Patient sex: M
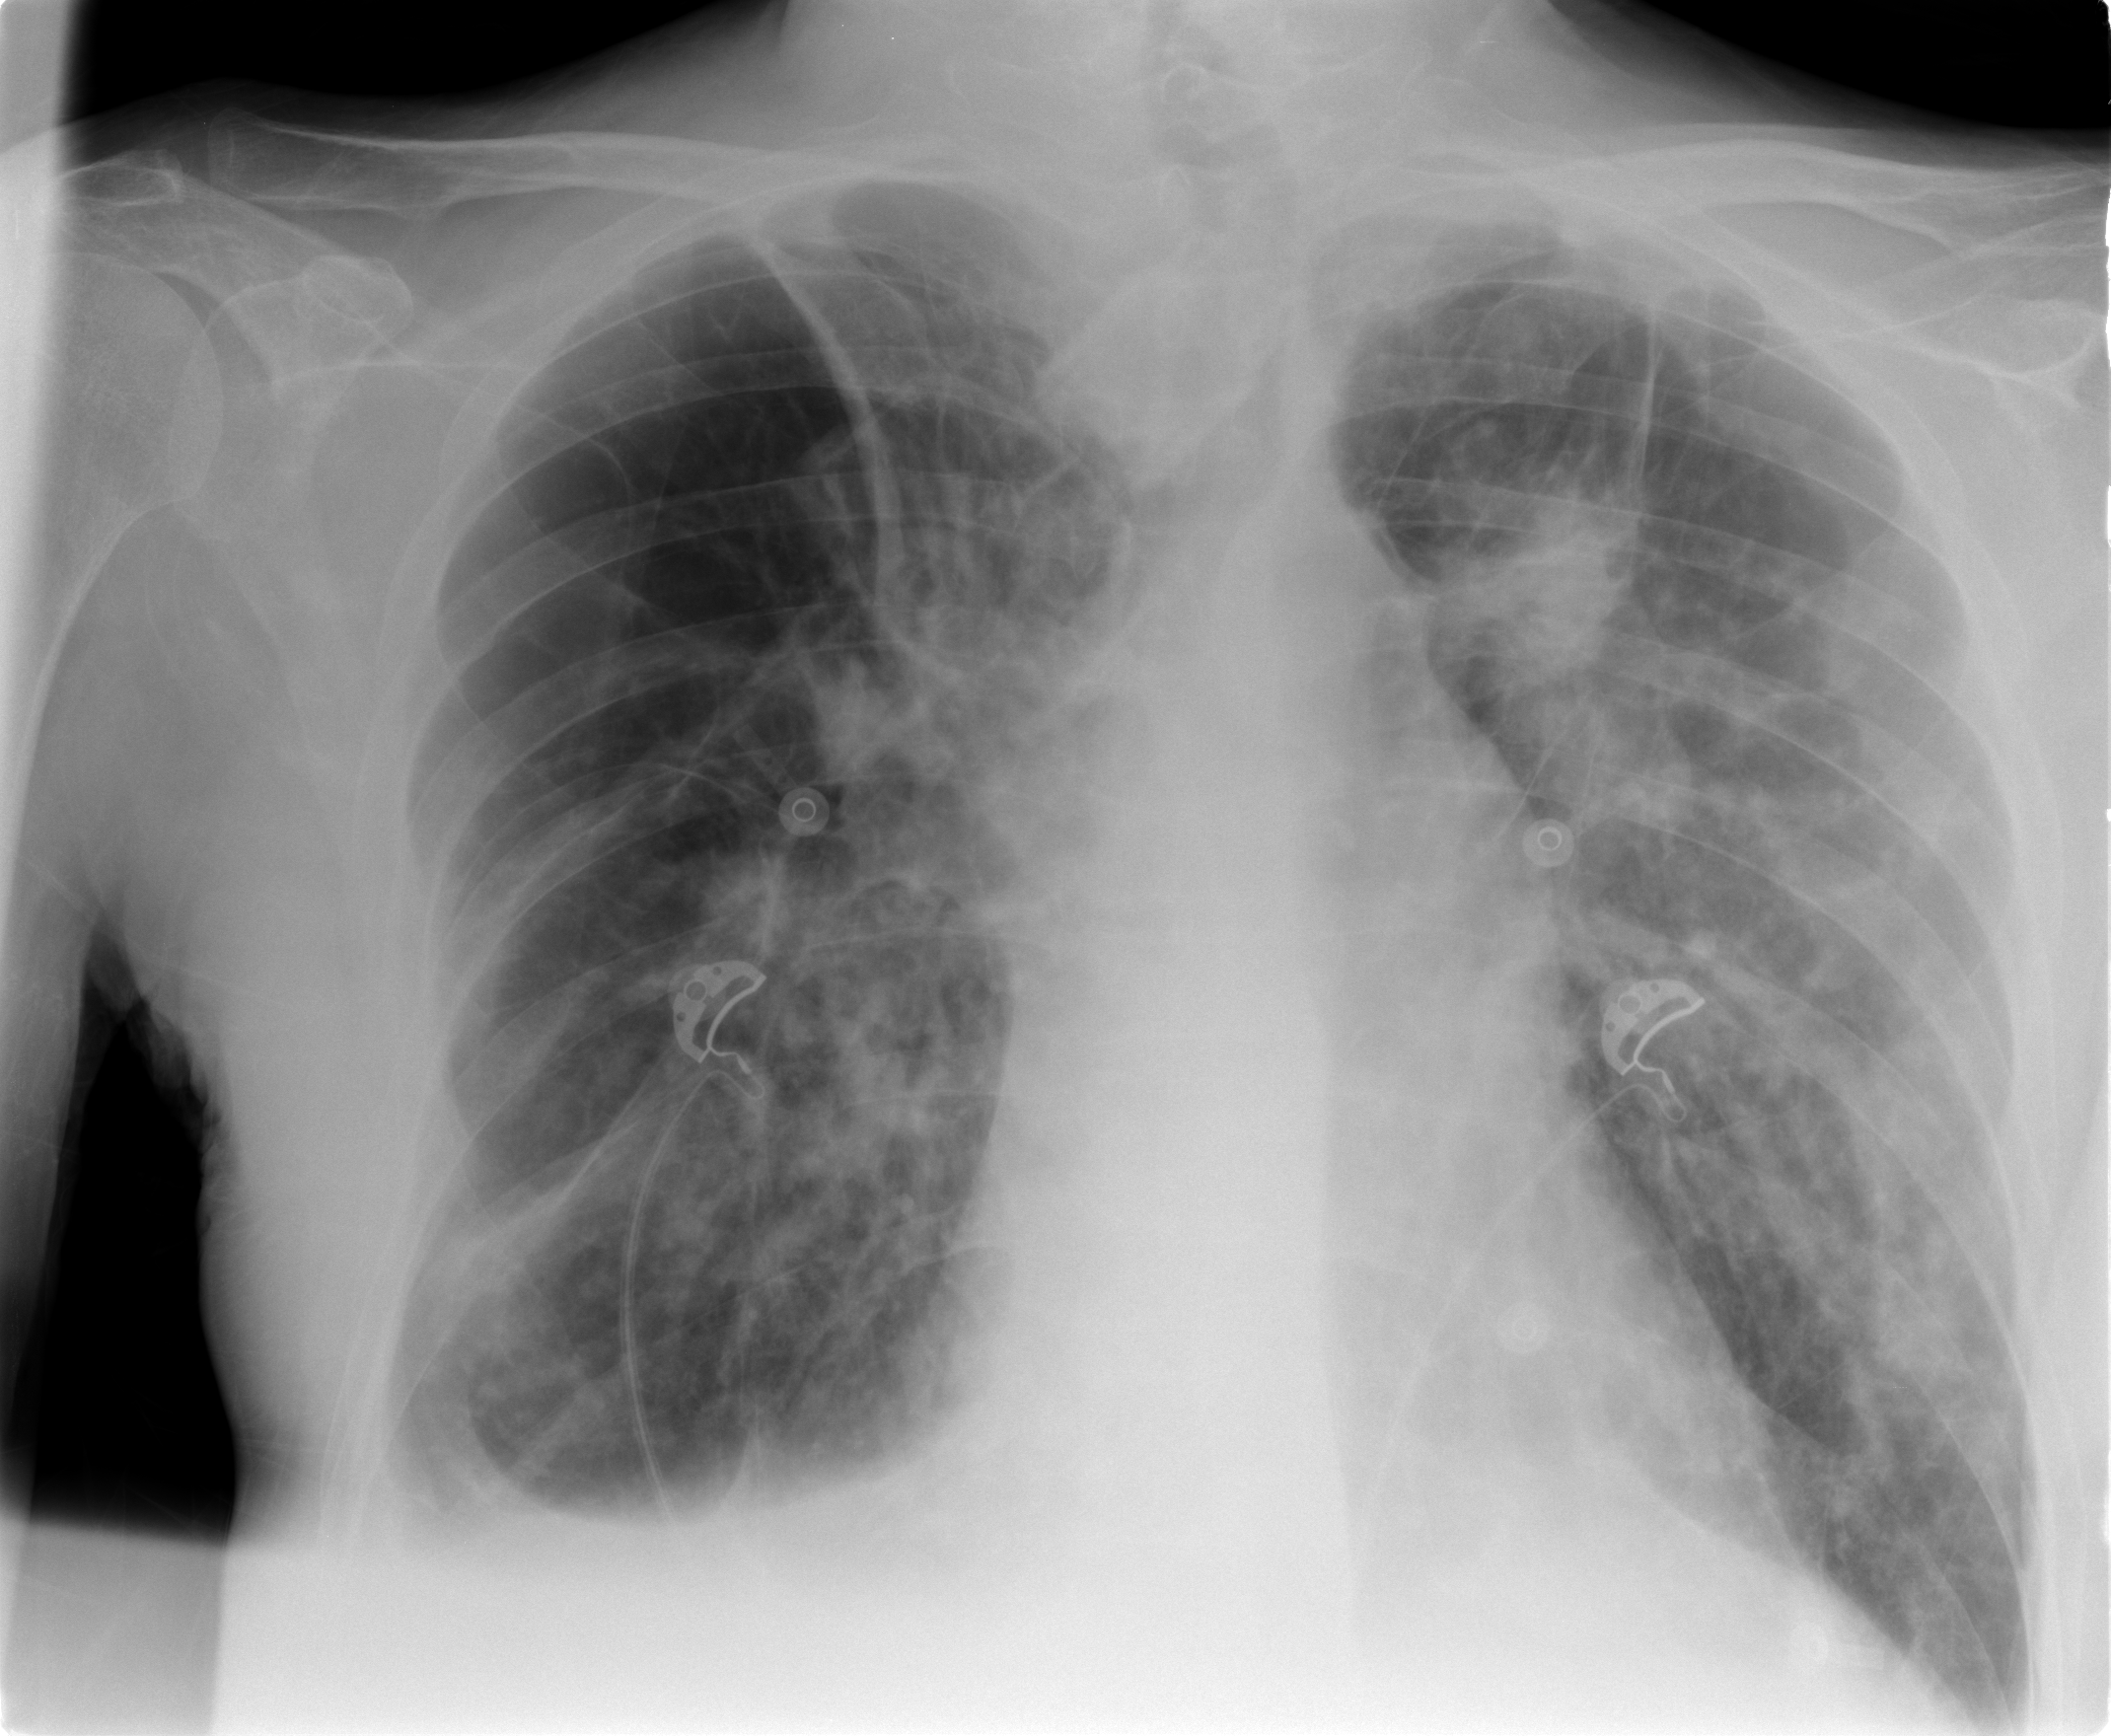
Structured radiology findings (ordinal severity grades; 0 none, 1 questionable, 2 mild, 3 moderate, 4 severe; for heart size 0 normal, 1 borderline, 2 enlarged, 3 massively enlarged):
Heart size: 0
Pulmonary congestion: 3
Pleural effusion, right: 2
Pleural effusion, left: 0
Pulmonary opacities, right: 3
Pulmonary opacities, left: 3
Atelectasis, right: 3
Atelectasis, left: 2